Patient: sex F, age 58
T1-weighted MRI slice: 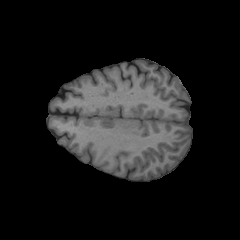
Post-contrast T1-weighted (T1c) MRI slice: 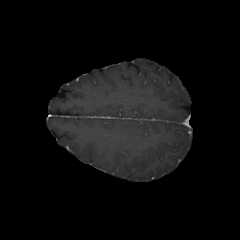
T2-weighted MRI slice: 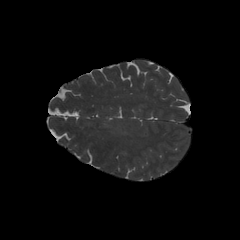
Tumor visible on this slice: no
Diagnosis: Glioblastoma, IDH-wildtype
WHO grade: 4